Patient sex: M
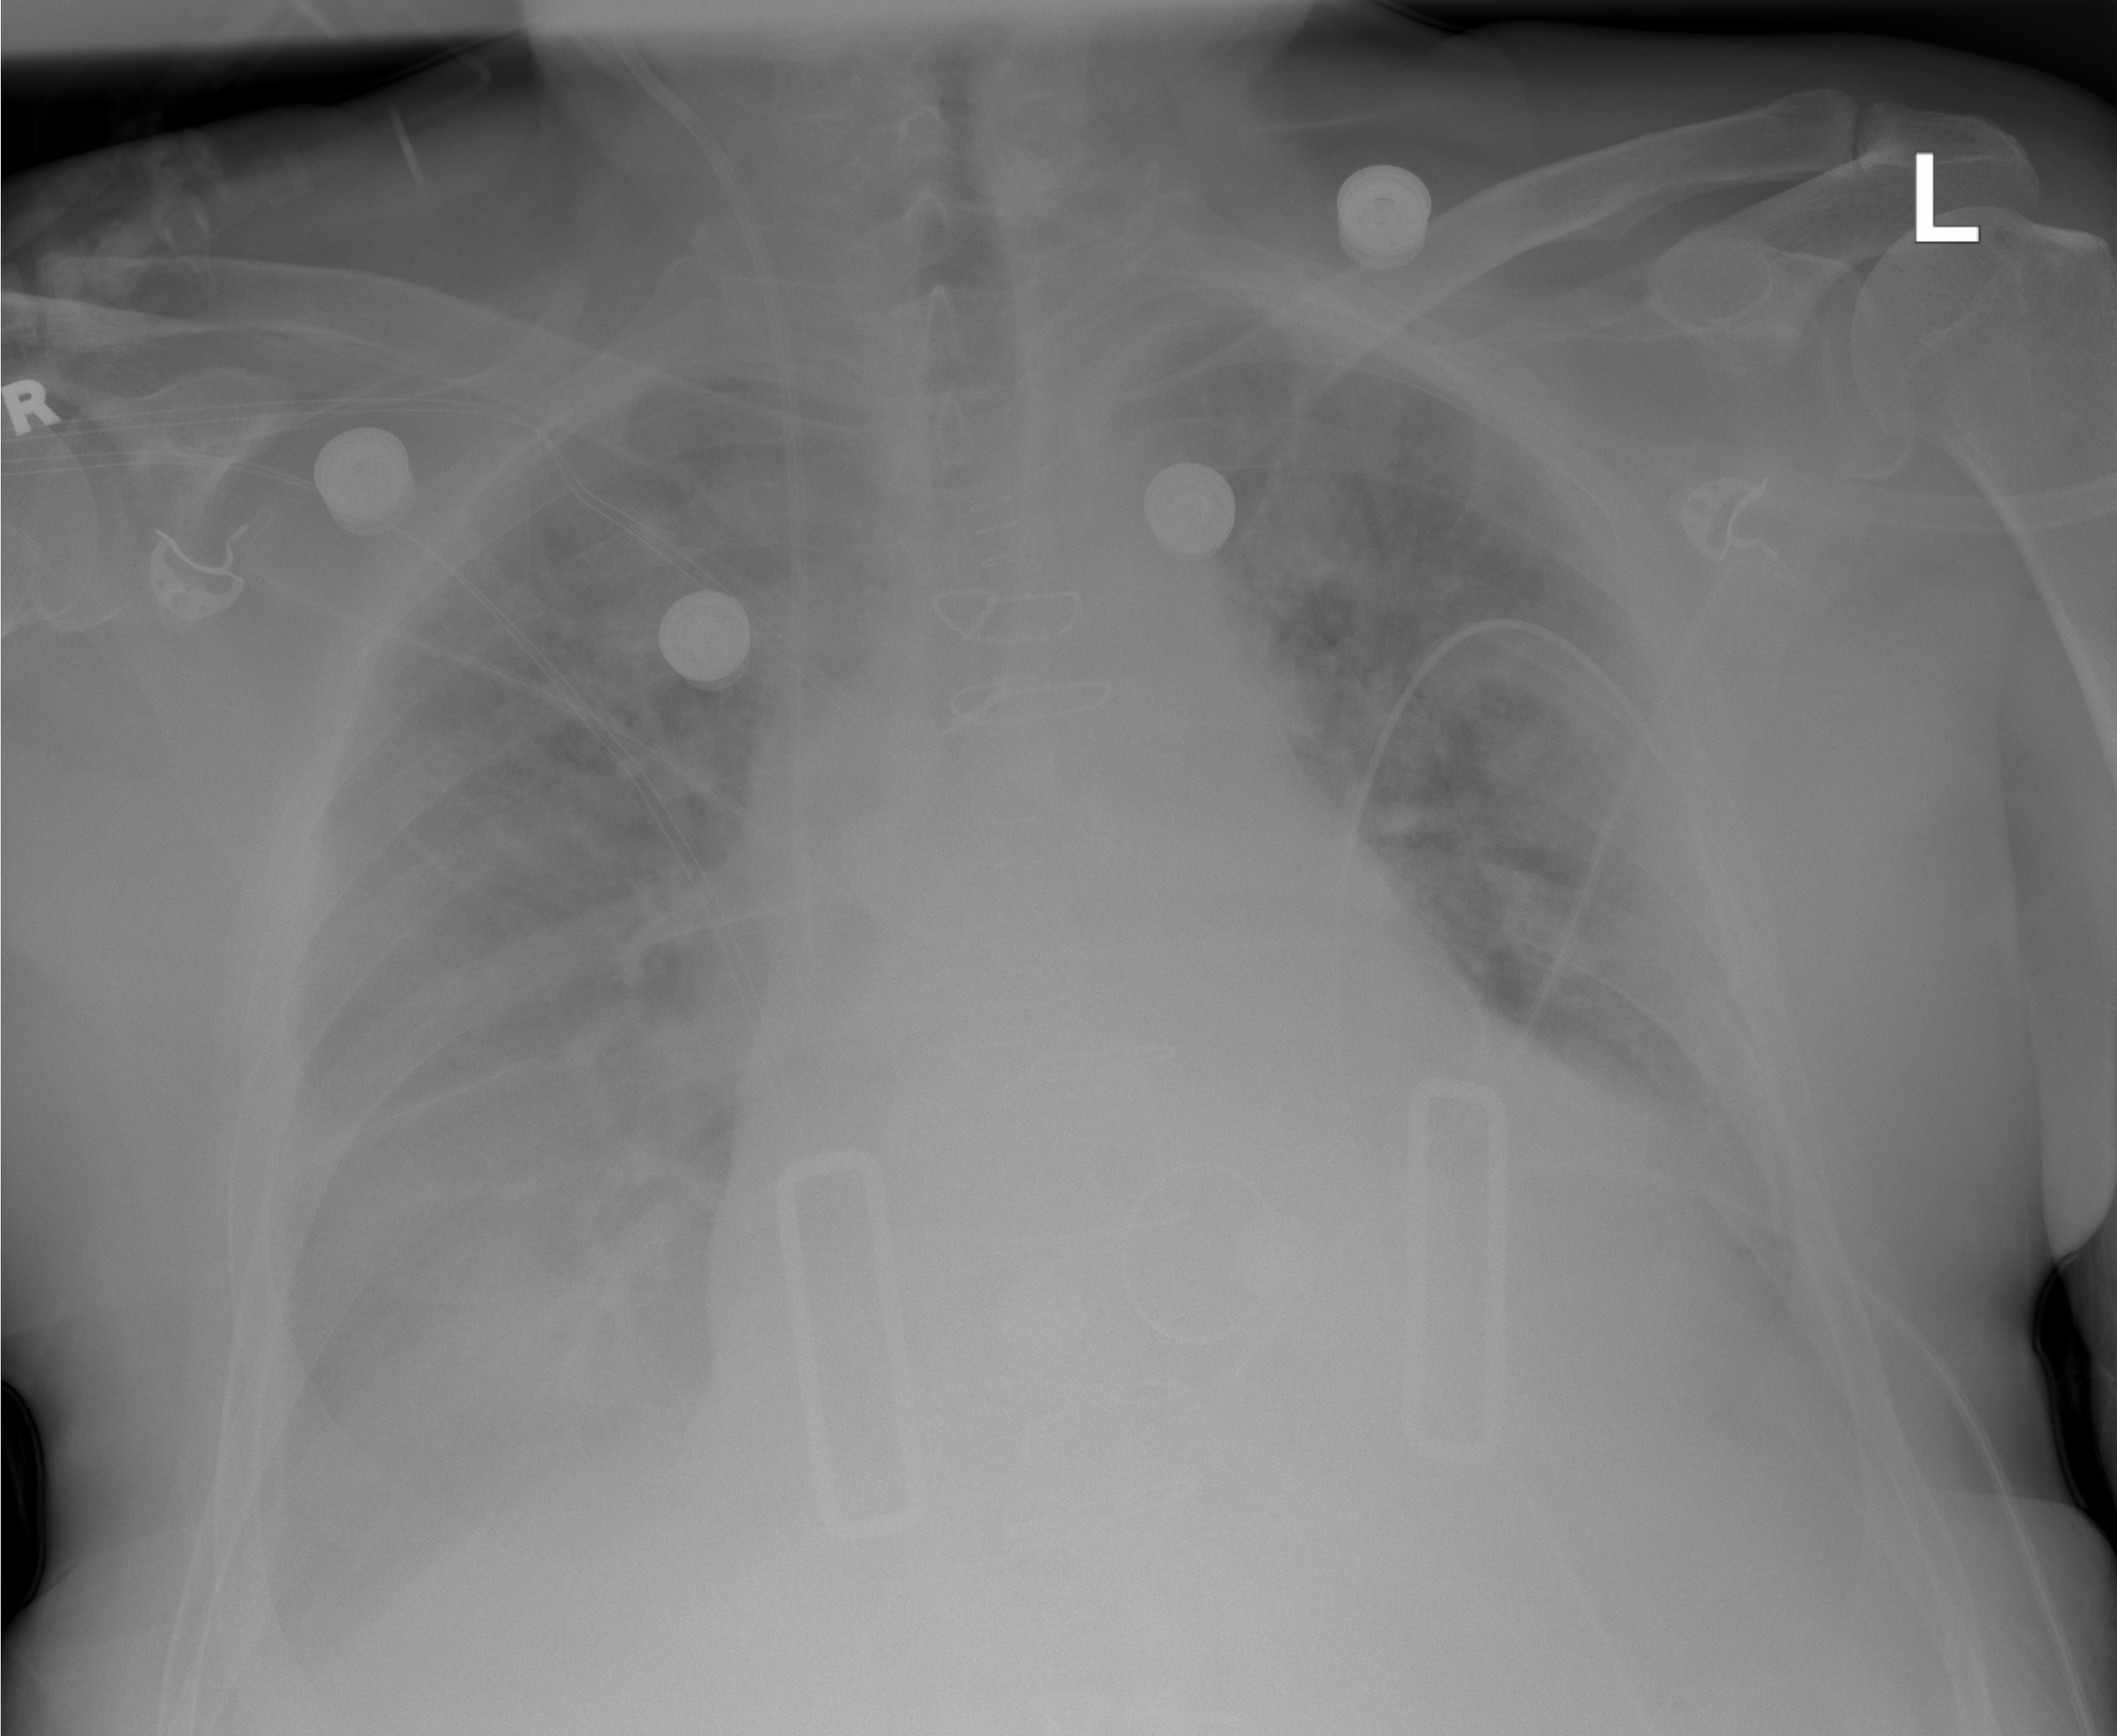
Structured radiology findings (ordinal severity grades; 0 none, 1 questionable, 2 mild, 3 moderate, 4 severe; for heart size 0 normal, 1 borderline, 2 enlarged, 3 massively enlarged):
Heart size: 2
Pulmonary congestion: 3
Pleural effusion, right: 2
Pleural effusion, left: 2
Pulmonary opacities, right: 1
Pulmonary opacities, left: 2
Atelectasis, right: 2
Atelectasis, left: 2